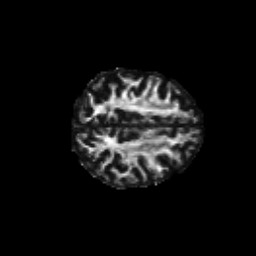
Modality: FA
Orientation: axial
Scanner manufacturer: siemens
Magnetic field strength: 3 T
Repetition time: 6.8 s
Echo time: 0.093 s